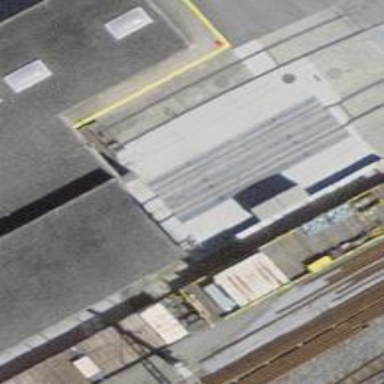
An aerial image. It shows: Rail siding with electrified contact lines for trains.